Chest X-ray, AP view. Patient: 56 years old, sex F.
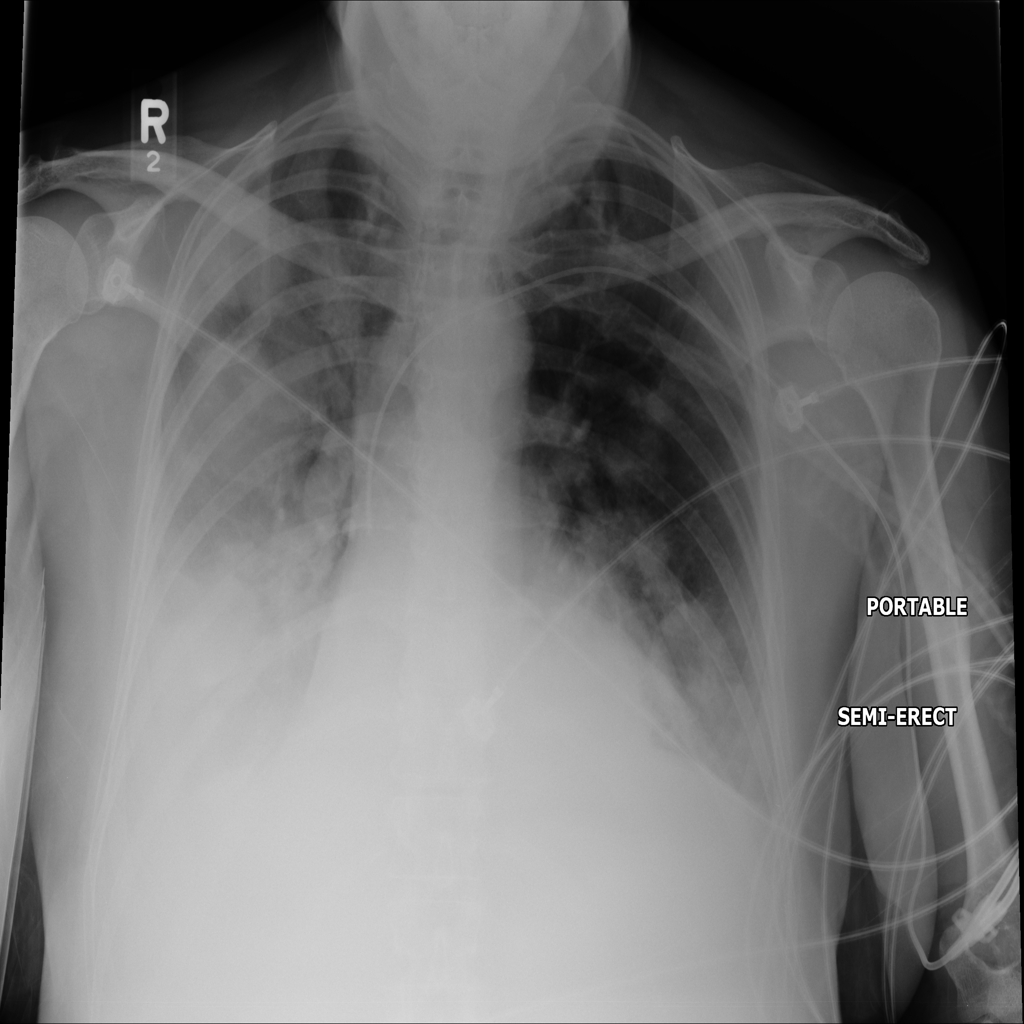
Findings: Effusion, Mass